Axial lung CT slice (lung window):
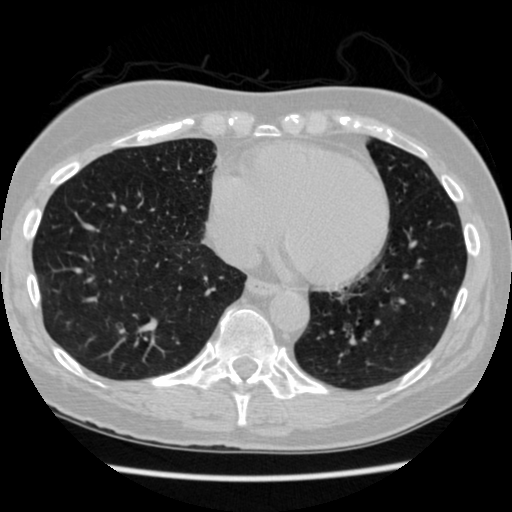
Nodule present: no